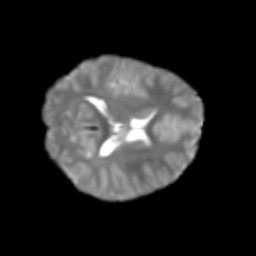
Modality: T2w
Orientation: axial
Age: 7
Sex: male
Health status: healthy